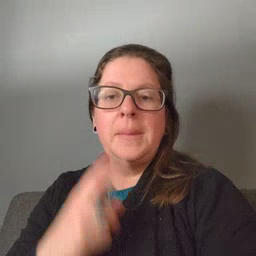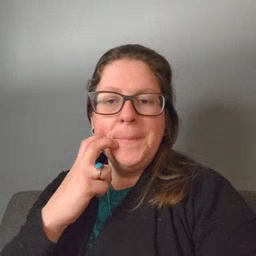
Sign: gum